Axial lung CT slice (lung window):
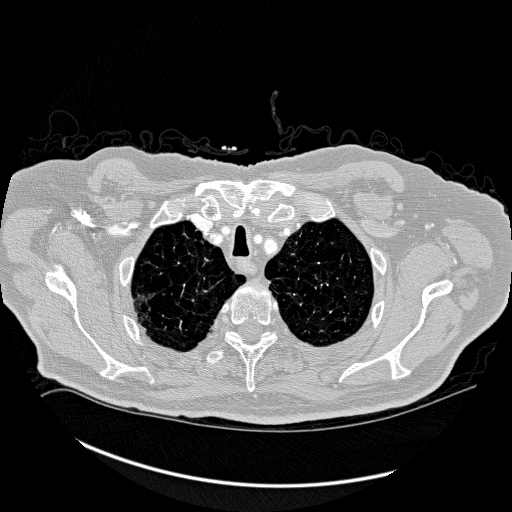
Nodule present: no